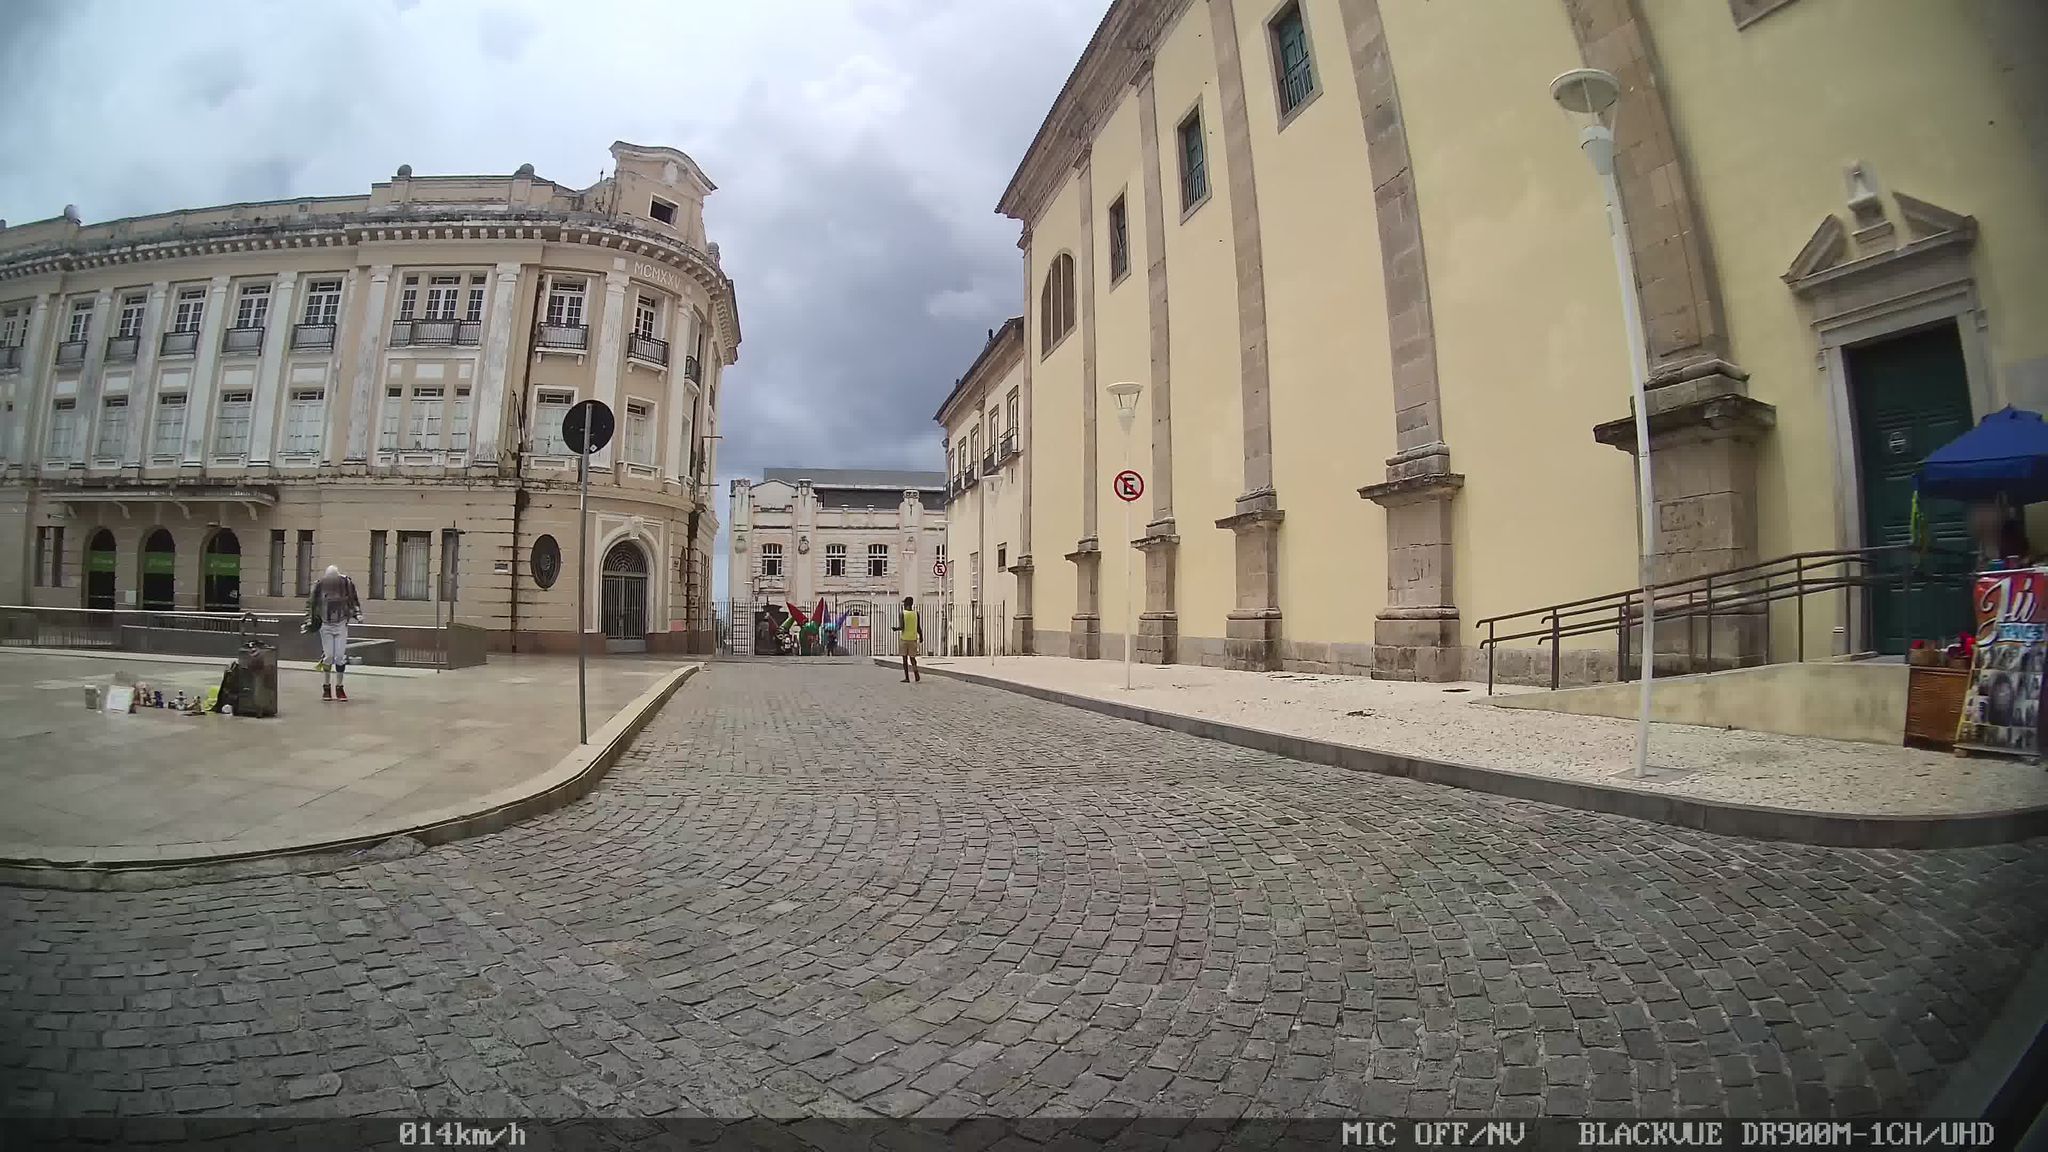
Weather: snowy
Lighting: day
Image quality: good
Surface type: walking surface
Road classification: pedestrian, residential, footway
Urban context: urban centre
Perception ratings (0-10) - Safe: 6.38, Lively: 7.18, Beautiful: 6.64, Boring: 6.06, Depressing: 6.94, Wealthy: 8.91